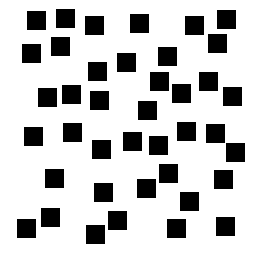
Squares: 40
Triangles: 0
Stars: 0
Total shapes: 40